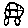
Label: car